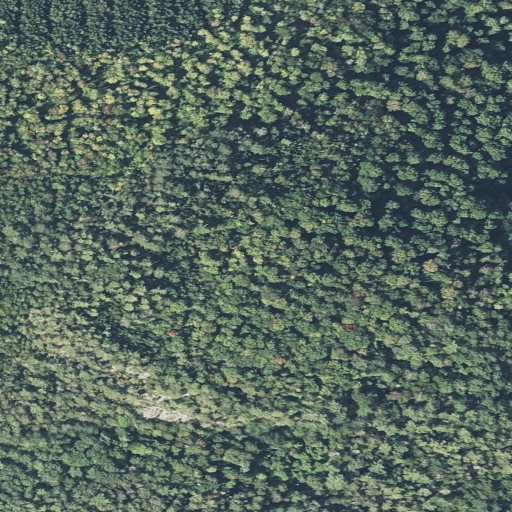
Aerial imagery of mountain in Maine named Chase Pond Mountain containing mixed forest, deciduous forest, and evergreen forest